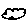
Label: cloud